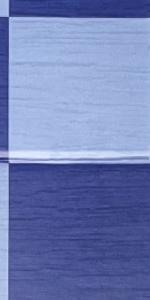
Label: Empty